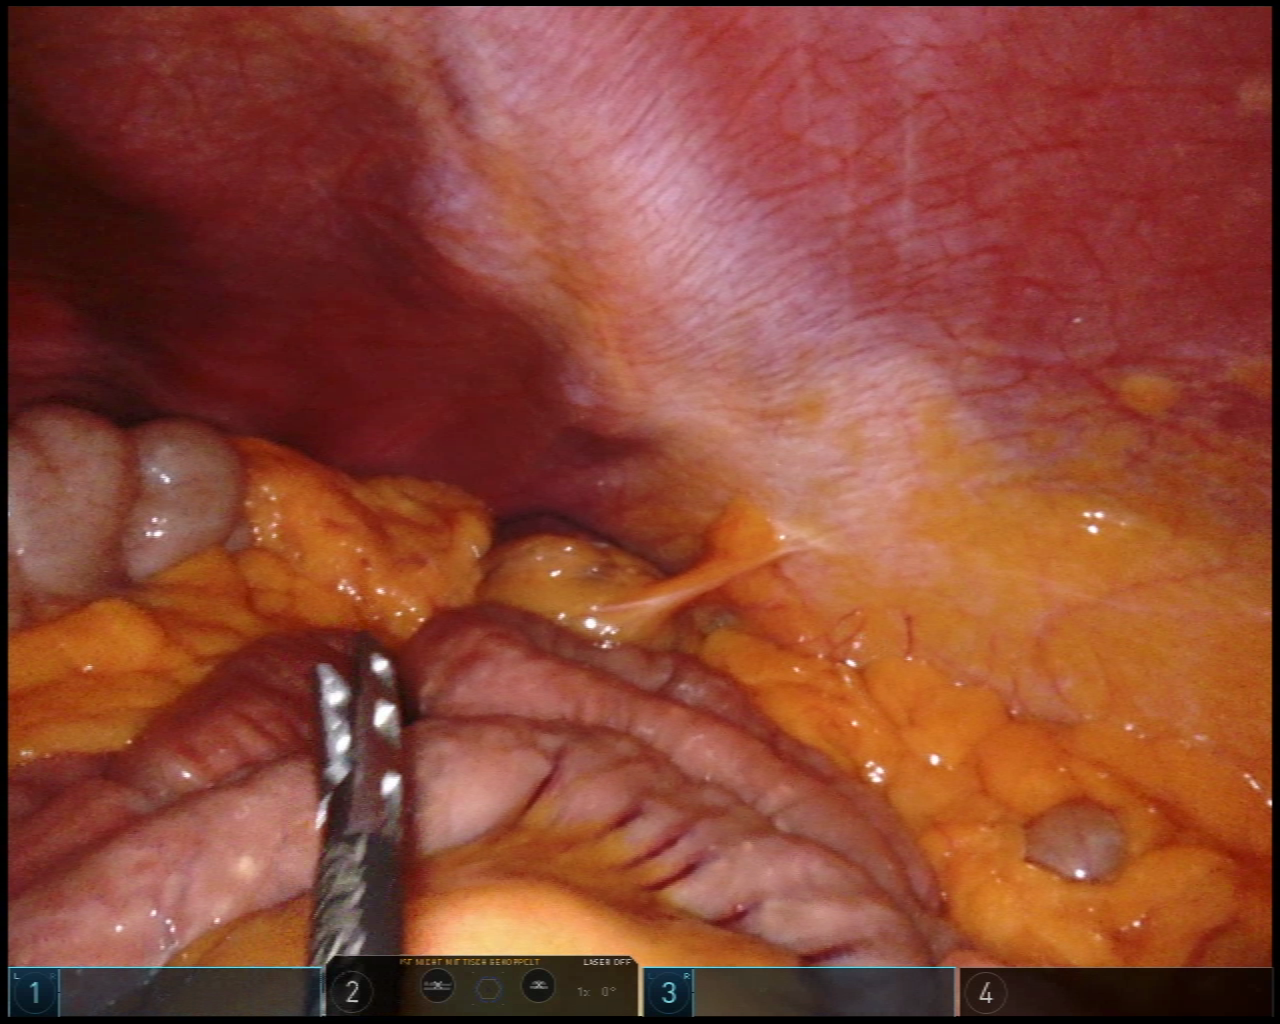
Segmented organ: abdominal_wall
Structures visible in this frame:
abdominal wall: yes
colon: yes
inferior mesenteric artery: no
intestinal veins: no
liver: no
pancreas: no
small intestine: yes
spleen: yes
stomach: no
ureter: no
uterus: no
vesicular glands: no